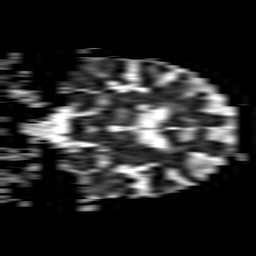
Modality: ADC
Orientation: coronal
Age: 64
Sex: male
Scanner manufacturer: philips
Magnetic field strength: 1.5 T
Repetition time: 3.403 s
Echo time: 0.06922 s